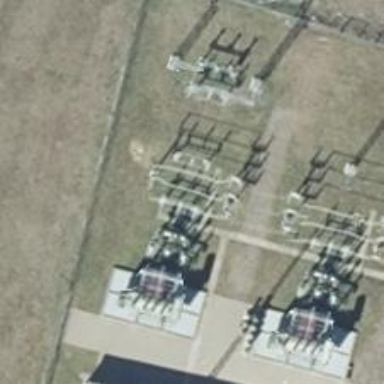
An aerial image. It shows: Power line with three cables.